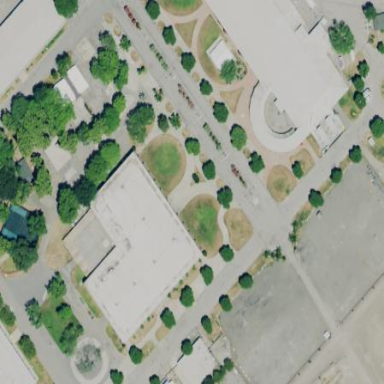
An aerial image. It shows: Exhibition center building.